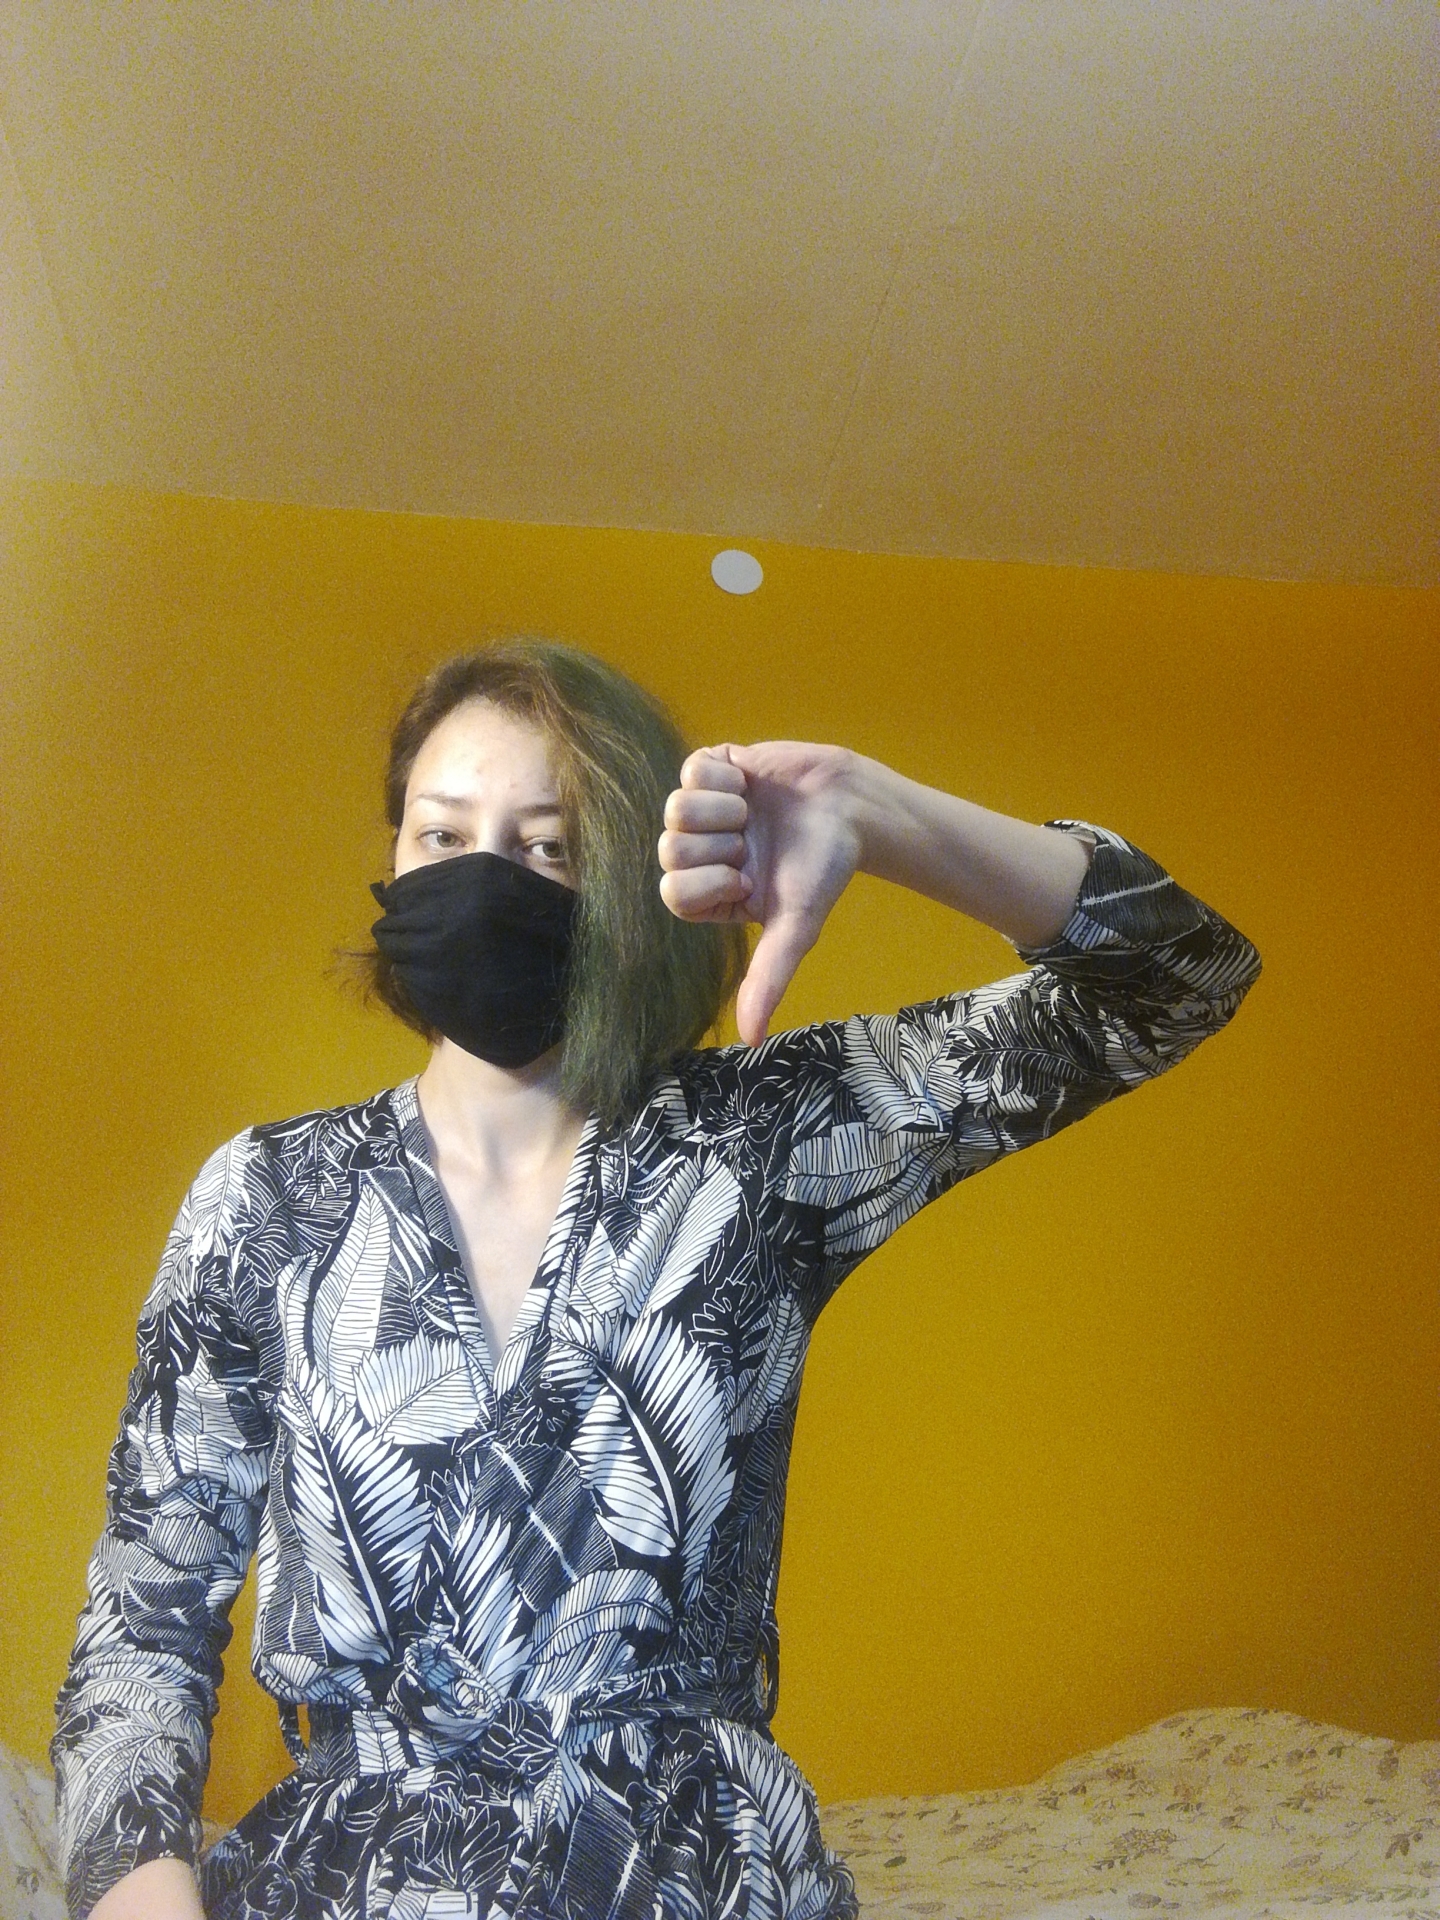
Label: noise